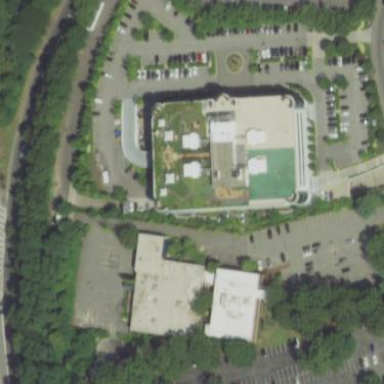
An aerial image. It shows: Commercial building.